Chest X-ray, PA view. Patient: 38 years old, sex F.
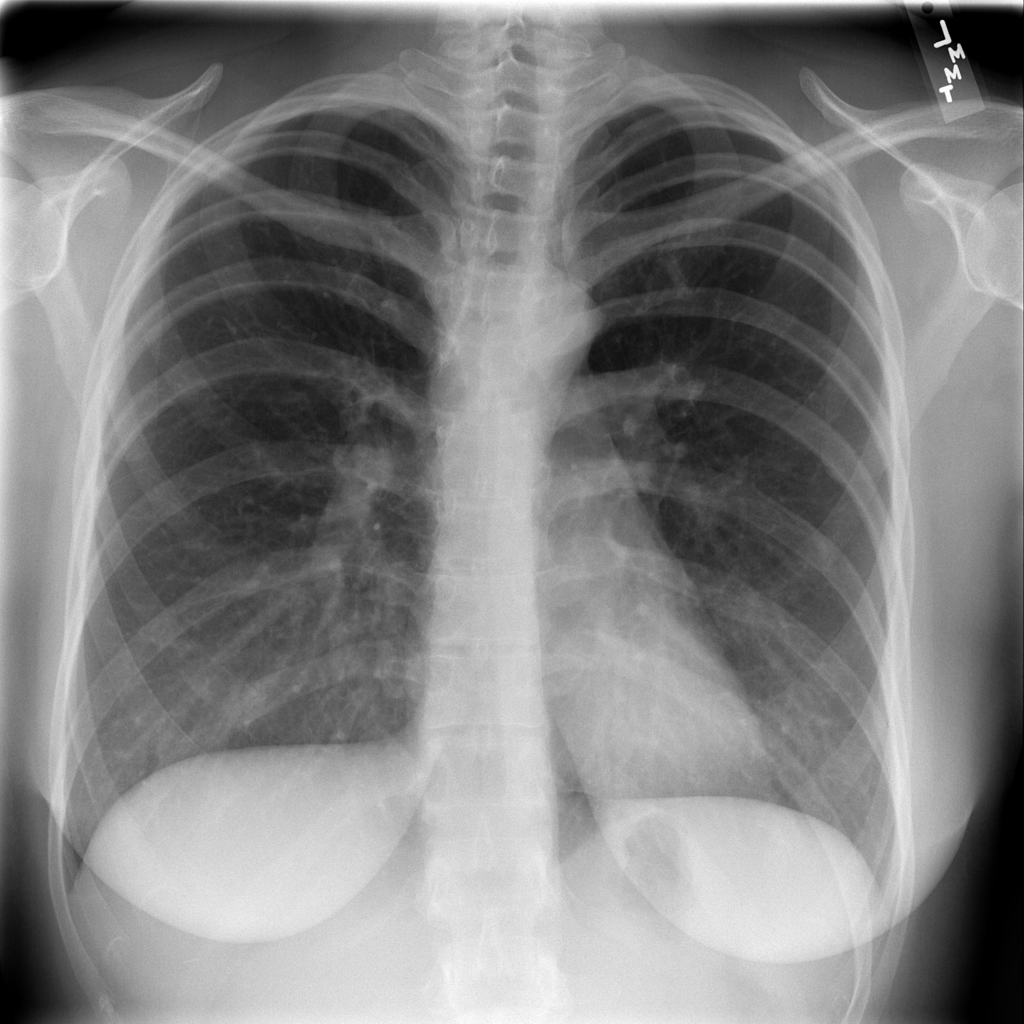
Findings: No Finding